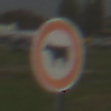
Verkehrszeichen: VerbotViehtrieb
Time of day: MorningAfternoon
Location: Outdoor (Special)
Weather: Clear
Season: NotSpecified
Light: Natural